Question: I recently create a listview with an array adapter and customview. here is what I do
'''
@Override
public View getView(final int position, View convertView, ViewGroup parent) {
final Model_order m_order = getItem(position);
if (convertView == null) {
convertView = LayoutInflater.from(getContext()).inflate(R.layout.single_item_order, parent, false);
}
...
}
'''
and here is my 'single_item_order'
'''
<?xml version="1.0" encoding="utf-8"?>
<LinearLayout
xmlns:android="http://schemas.android.com/apk/res/android"
android:layout_width="match_parent"
android:orientation="horizontal"
android:layout_height="wrap_content"
>
<TextView
android:layout_gravity="center_vertical"
android:visibility="invisible"
android:textAlignment="center"
android:layout_width="0dp"
android:layout_weight="0"
android:layout_height="wrap_content"
android:id="@+id/code"
android:includeFontPadding="false"
android:lineSpacingExtra="0dp"
/>
<TextView
android:includeFontPadding="false"
android:lineSpacingExtra="0dp"
android:layout_gravity="center_vertical"
android:textAlignment="center"
android:id="@+id/name"
android:layout_width="0dp"
android:layout_weight="35"
android:layout_height="wrap_content" />
<TextView
android:includeFontPadding="false"
android:lineSpacingExtra="0dp"
android:layout_gravity="center_vertical"
android:textAlignment="center"
android:id="@+id/price"
android:layout_width="0dp"
android:layout_weight="35"
android:layout_height="wrap_content" />
<TextView
android:includeFontPadding="false"
android:lineSpacingExtra="0dp"
android:id="@+id/qty"
android:layout_width="0dp"
android:layout_height="wrap_content"
android:layout_gravity="center_vertical"
android:layout_weight="10"
android:textAlignment="center"
/>
<TextView
android:textAlignment="center"
android:id="@+id/total"
android:layout_width="0dp"
android:layout_weight="20"
android:layout_height="wrap_content" />
<Button
android:id="@+id/add"
android:layout_gravity="center_vertical"
android:layout_width="wrap_content"
android:layout_height="wrap_content"
android:text="+"
android:minHeight="0dp"
android:minWidth="0dp" />
<Button
android:id="@+id/min"
android:layout_gravity="center_vertical"
android:layout_width="wrap_content"
android:layout_height="wrap_content"
android:text="-"
android:minHeight="0dp"
android:minWidth="0dp" />
</LinearLayout>
'''
and here is what I get

Now, I am trying to remove padding. here is what I try so far
- 'single_item_order'- 'android:dividerHeight="0dp"'- <URL>
so how can I remove it ? or at least I can adjust the padding .
Here is my activity main which is containing my listview
'''
<?xml version="1.0" encoding="utf-8"?>
<LinearLayout
android:orientation="horizontal"
android:id="@+id/bubble_outerWrapper"
android:layout_width="match_parent"
android:layout_height="wrap_content"
android:weightSum="100"
xmlns:android="http://schemas.android.com/apk/res/android">
<android.support.v7.widget.RecyclerView
android:id="@+id/recyclerView"
android:layout_width="0dp"
android:layout_weight="50"
android:layout_height="match_parent"
android:background="@android:color/transparent"
android:clipToPadding="false"
android:layout_marginBottom="0dp"
/>
<View
android:layout_width="0dp"
android:layout_weight="5"
android:layout_height="match_parent" />
<android.support.v7.widget.CardView
android:layout_gravity="end"
android:layout_width="0dp"
android:layout_weight="45"
android:padding="0dp"
android:layout_margin="0dp"
android:layout_height="match_parent">
<RelativeLayout
android:layout_width="match_parent"
android:layout_height="match_parent">
<TextView
android:id="@+id/side_title"
android:layout_width="wrap_content"
android:layout_height="wrap_content"
android:gravity="center_vertical"
android:text="Order Information"
android:textSize="14sp"
android:typeface="serif" />
<ListView
android:layout_below="@id/side_title"
android:layout_marginTop="5dp"
android:id="@+id/listss"
android:layout_width="match_parent"
android:layout_height="250dp" />
<LinearLayout
android:layout_below="@id/listss"
android:layout_centerHorizontal="true"
android:orientation="horizontal"
android:layout_width="wrap_content"
android:layout_height="wrap_content">
<Button
android:minHeight="0dp"
android:minWidth="0dp"
android:id="@+id/clear"
android:layout_width="wrap_content"
android:layout_height="wrap_content"
android:text="X"
/>
<Button
android:layout_width="wrap_content"
android:layout_height="wrap_content"
android:text="Pay"
/>
</LinearLayout>
</RelativeLayout>
</android.support.v7.widget.CardView>
</LinearLayout>
'''
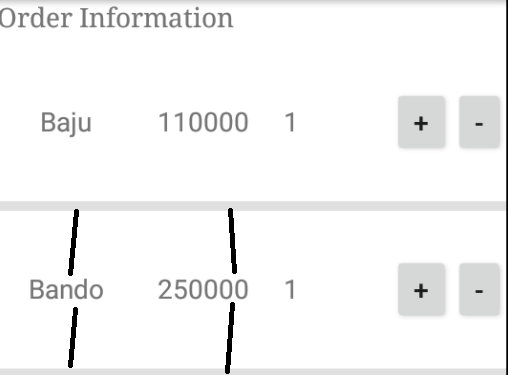
Answer: A simpler layout would look like this :
- 'LinearLayout''ListView'- 'LinearLayout''wrap_content'- 'ListView''height''0dp''weight''1'
> '''
<?xml version="1.0"?>
<LinearLayout
xmlns:android="http://schemas.android.com/apk/res/android"
xmlns:tools="http://schemas.android.com/tools"
android:orientation="vertical"
android:layout_width="fill_parent"
android:layout_height="fill_parent"
android:drawingCacheQuality="high">
<ListView
android:id="@+id/messagingListView"
android:layout_width="fill_parent"
android:layout_height="0dp"
android:layout_weight="1"
android:divider="@null"
android:layout_margin="0dp"
android:dividerHeight="10dp"
android:paddingTop="10dp"
android:paddingRight="10dp"
android:paddingBottom="0dp"
android:paddingLeft="10dp" />
<LinearLayout
android:orientation="horizontal"
android:layout_width="fill_parent"
android:layout_height="wrap_content"
android:padding="0dp"
android:background="#FFFFFF">
<Button
android:id="@+id/button"
android:layout_width="wrap_content"
android:layout_height="wrap_content"
android:text="new_game"
android:textColor="#FFFFFF" />
</LinearLayout>
</LinearLayout>
'''
If space remains, you should definitly show us the layout used for list items
Note :
In Android Studio, try to single click on the 'LinearLayout' to let it be highlighted in the 'Preview', then on the 'ListView' to see if there is a gap (Use the zoom).
If you see a gap with the layout just above, it's an 'Android Studio Preview' bug on your computer, it works on every devices.